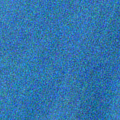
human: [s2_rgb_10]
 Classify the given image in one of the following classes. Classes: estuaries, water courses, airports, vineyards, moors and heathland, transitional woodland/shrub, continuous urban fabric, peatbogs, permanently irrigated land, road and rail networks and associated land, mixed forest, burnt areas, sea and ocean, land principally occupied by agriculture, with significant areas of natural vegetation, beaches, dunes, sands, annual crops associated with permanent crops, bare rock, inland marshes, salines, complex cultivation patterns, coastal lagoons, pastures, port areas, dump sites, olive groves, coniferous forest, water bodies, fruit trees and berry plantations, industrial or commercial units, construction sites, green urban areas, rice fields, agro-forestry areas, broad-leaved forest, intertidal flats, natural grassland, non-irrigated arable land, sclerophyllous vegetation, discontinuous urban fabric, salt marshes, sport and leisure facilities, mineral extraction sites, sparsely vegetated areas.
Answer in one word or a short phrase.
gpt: sea and ocean